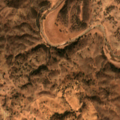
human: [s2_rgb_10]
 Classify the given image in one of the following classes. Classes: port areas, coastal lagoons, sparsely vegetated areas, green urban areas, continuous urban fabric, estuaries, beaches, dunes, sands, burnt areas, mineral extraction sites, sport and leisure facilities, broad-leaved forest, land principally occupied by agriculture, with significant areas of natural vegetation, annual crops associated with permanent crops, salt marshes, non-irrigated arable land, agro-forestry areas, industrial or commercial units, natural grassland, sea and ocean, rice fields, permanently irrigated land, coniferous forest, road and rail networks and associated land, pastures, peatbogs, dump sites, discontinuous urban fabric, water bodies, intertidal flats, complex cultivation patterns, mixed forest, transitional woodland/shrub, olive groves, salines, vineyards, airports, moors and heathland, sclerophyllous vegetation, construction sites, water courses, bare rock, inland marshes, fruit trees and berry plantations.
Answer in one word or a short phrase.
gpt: non-irrigated arable land, agro-forestry areas, transitional woodland/shrub